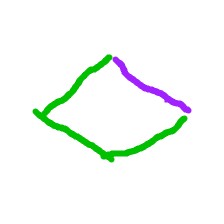
Shape: rhombus